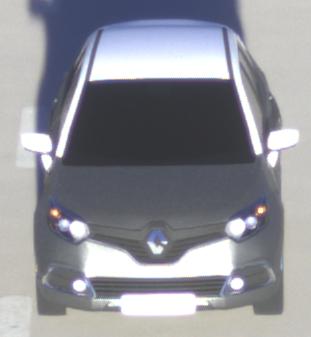
Make: Renault
Model: Captur ENERGY TCe 90
Detailed model: Captur (I)
Model produced from: 2013/06
Model produced until: 2015/05
Doors: 5
Color: gray
Road condition: dry road
Daytime: sunrise or sunset
Contrast: low contrast